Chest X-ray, AP view. Patient: 70 years old, sex M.
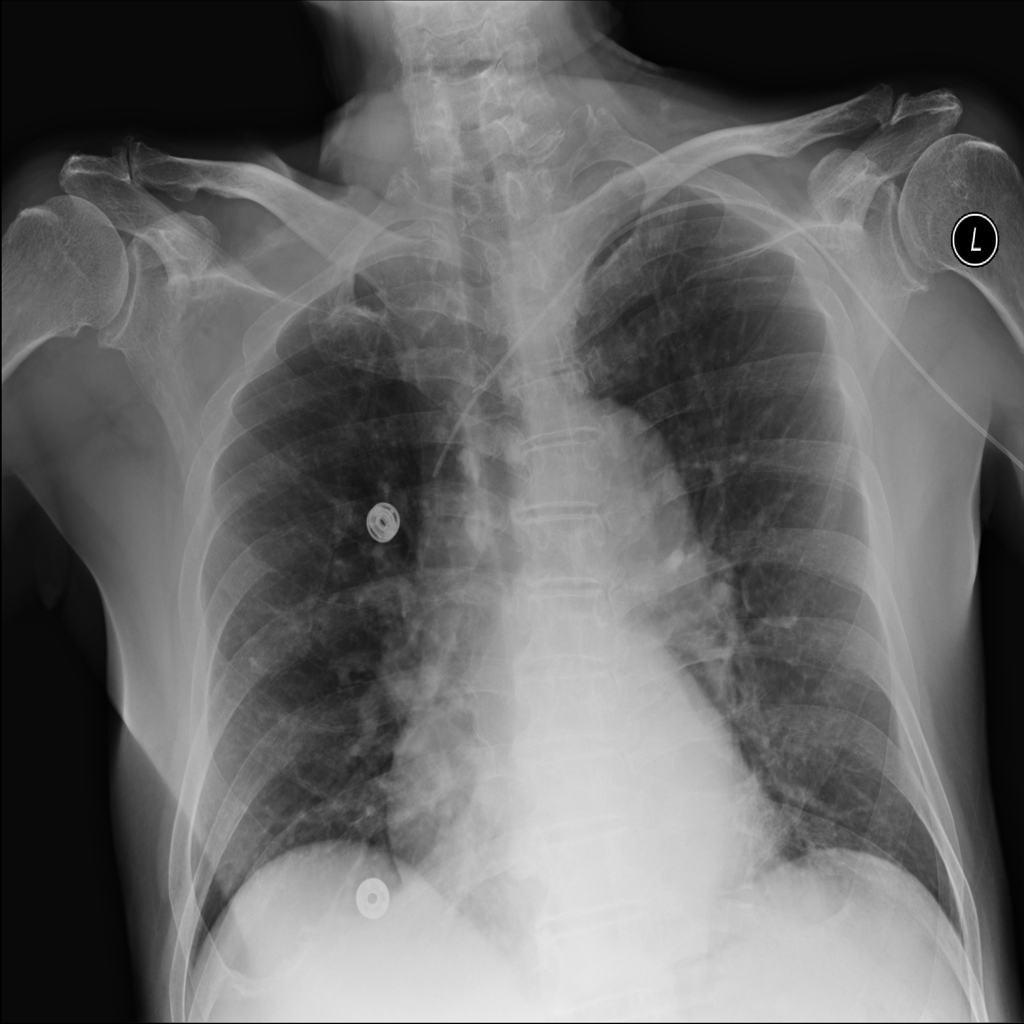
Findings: No Finding